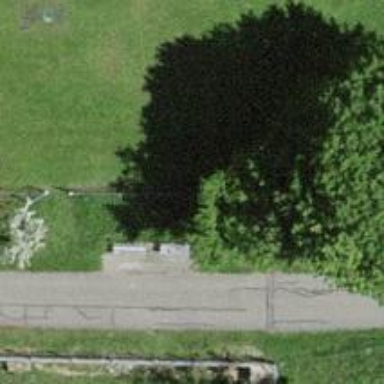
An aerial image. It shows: Bench.